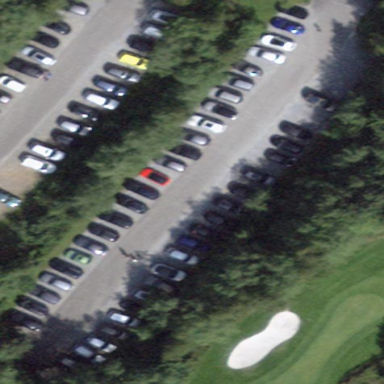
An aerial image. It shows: Parking area.